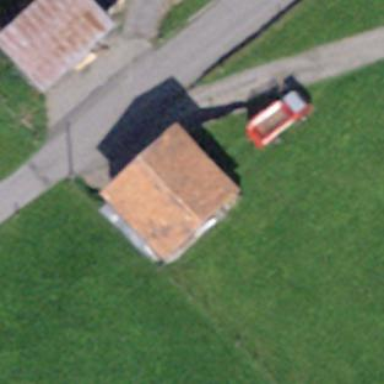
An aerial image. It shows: Rural barn.